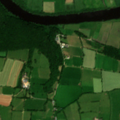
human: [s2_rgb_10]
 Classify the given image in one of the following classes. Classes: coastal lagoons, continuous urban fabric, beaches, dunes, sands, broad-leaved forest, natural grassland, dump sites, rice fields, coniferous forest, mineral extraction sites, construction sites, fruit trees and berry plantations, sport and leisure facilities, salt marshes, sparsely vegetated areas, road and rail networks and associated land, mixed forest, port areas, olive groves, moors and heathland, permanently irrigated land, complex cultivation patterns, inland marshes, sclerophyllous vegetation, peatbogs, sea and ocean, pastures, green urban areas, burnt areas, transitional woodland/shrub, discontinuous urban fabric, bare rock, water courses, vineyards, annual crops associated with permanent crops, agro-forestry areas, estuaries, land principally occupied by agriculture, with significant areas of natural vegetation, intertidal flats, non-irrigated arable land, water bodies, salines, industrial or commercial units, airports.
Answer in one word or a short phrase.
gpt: non-irrigated arable land, pastures, complex cultivation patterns, broad-leaved forest, water courses